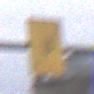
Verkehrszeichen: EndeUmleitung
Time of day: Midday
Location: Outdoor (Suburban)
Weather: Overcast
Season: NotSpecified
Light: Natural